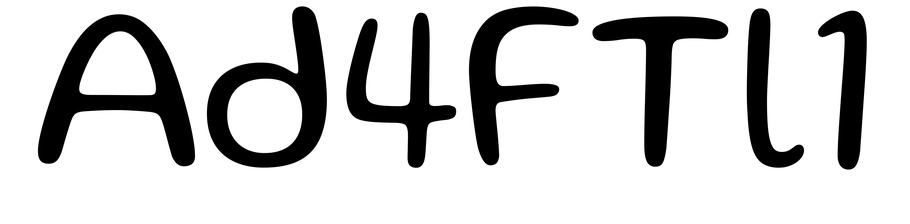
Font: Gluten_Light